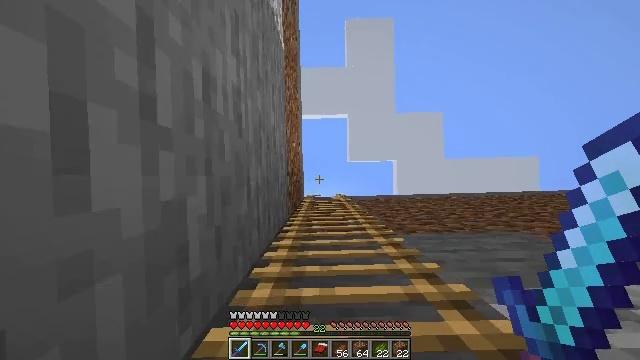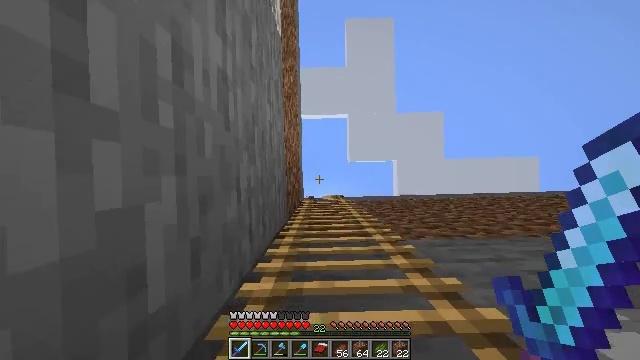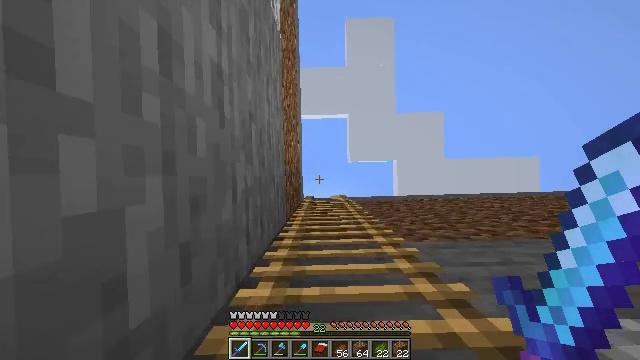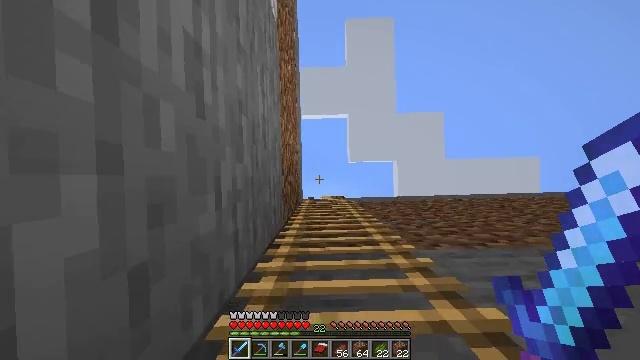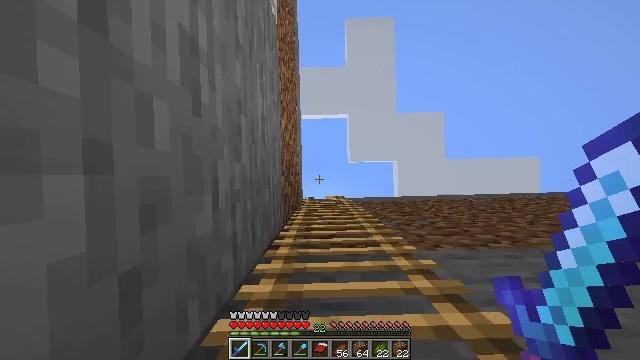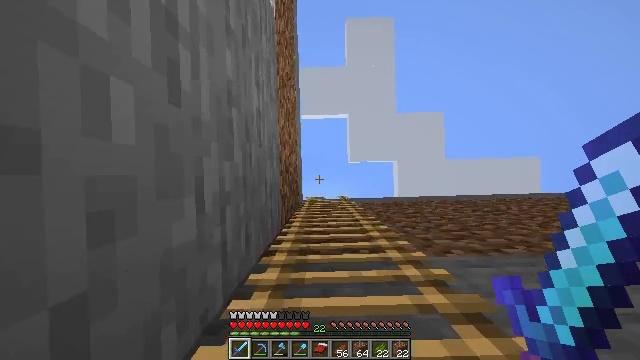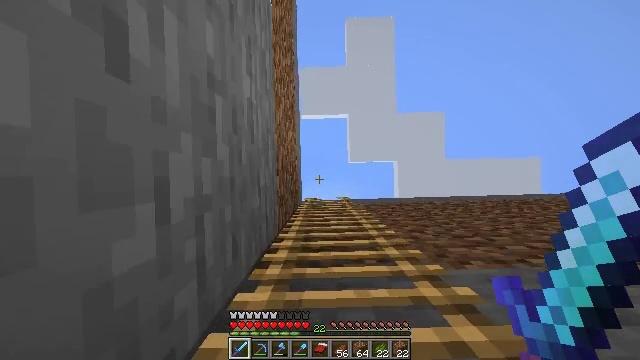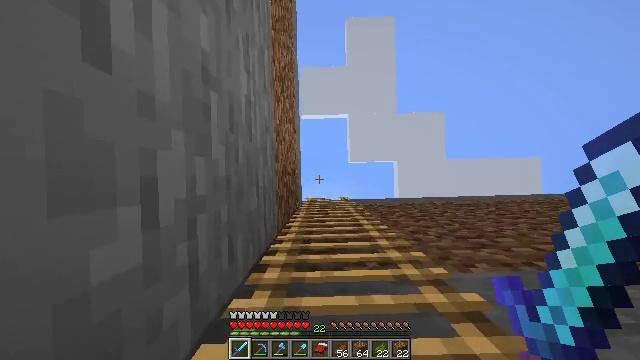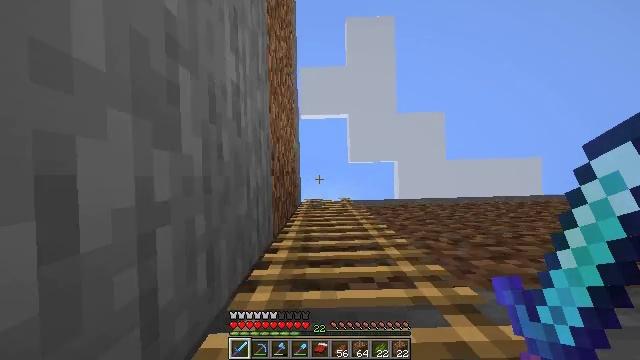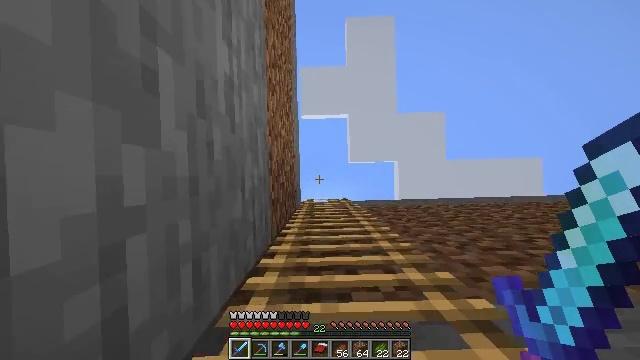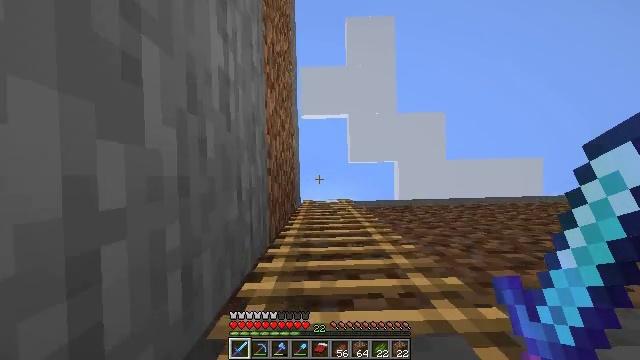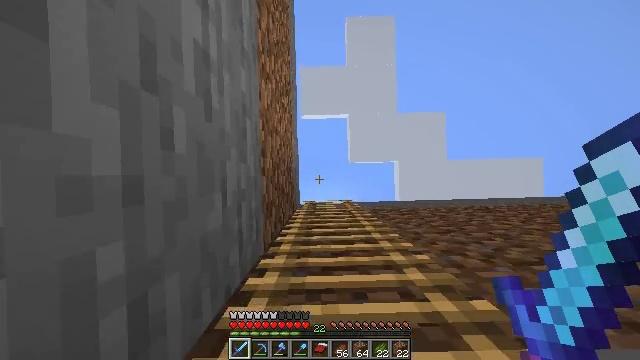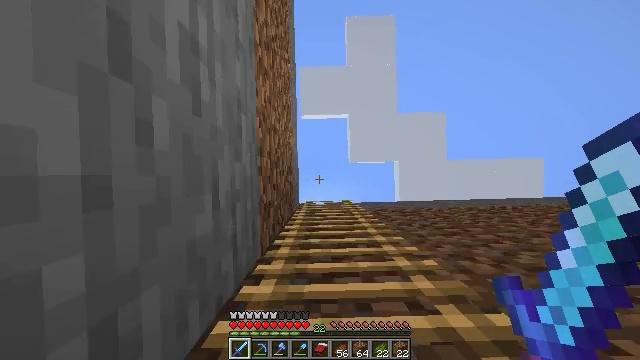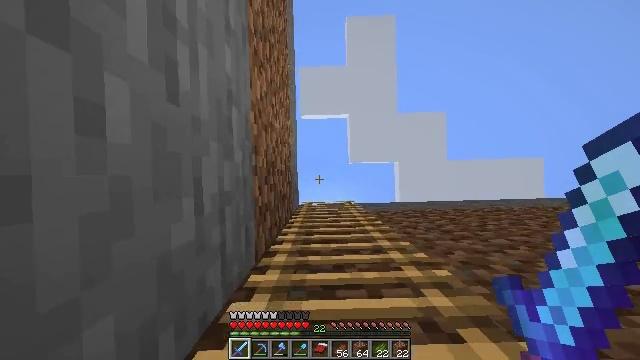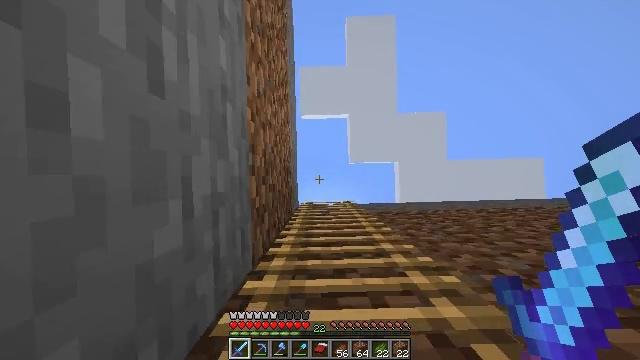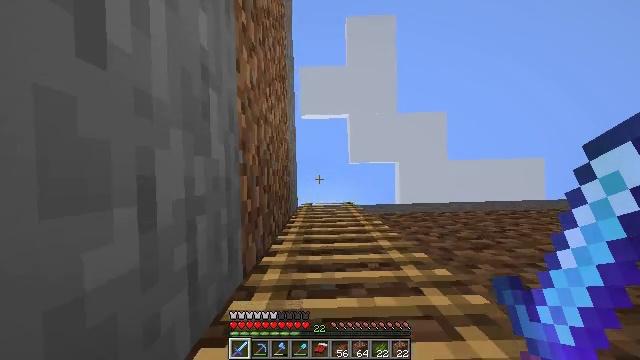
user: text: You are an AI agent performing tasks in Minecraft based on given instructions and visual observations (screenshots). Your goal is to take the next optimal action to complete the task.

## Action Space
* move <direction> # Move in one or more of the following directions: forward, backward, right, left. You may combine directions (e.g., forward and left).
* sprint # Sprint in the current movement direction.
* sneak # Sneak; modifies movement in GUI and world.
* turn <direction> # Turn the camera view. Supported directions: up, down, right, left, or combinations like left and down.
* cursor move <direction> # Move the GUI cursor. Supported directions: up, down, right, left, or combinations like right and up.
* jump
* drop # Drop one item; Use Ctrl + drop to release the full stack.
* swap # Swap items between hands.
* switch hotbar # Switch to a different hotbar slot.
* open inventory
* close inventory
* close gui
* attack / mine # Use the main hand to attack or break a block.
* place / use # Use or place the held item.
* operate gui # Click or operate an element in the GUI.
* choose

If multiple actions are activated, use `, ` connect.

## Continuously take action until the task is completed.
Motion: motion action
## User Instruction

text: Kill enemies.
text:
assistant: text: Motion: move forward, sprint
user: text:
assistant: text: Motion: move forward, sprint
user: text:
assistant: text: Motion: move forward, sprint
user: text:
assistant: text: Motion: move forward, sprint
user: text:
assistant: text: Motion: move forward, sprint
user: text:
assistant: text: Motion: move forward, sprint
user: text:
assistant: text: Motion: move forward, sprint
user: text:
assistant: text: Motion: move forward, sprint
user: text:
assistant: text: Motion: move forward, sprint
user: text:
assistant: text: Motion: move forward, sprint
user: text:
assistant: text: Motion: move forward, sprint
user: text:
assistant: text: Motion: move forward, sprint
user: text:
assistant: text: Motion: move forward, sprint
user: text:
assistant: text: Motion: move forward, sprint
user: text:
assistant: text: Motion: move forward, sprint
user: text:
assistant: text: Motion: move forward, sprint
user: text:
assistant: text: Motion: move forward, sprint
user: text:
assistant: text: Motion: move forward, sprint
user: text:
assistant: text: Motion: move forward, sprint
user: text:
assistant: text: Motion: move forward, sprint
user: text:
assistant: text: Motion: move forward, sprint
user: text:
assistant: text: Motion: move forward, sprint
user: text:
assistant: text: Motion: move forward, sprint
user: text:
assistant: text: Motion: move forward, sprint
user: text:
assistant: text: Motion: move forward, sprint
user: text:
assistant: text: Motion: move forward, sprint
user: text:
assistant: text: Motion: move forward, sprint
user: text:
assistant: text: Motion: move forward, sprint
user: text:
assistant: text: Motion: move forward, sprint
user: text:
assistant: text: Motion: move forward, sprint